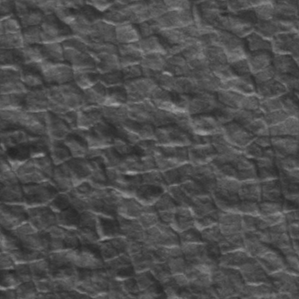
Label: frost